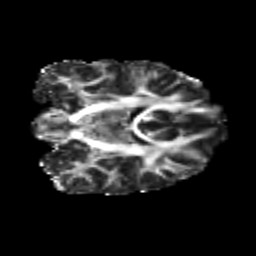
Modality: FA
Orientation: coronal
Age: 19
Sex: female
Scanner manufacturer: siemens
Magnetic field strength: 3 T
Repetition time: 3.5 s
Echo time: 0.113 s